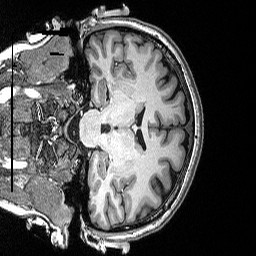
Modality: T1w
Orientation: coronal
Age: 32
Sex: female
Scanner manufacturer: siemens
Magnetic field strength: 3 T
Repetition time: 2.53 s
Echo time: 0.0033 s